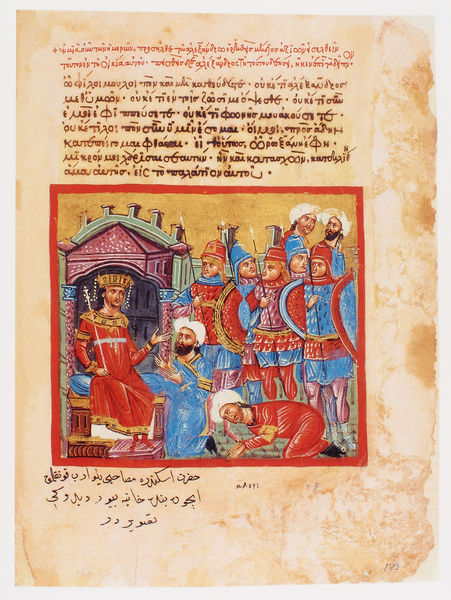
Titel: Der griechische Alexanderroman
Institution: Venedig, Hellenic Institute Codex Gr. 5
Schlagwörter: blau, grün, menschen, männer, weiss, rot, beige, bart, rahmen, krone, schrift, stab, könig, soldaten, thron, knie, zinnen, buch, seite, waffen, knien, ritter, armee, arabisch, verneigen, baldachin, lanzen, speere, anbeten, turban, arabien, zelt, schilde, buchmalerei